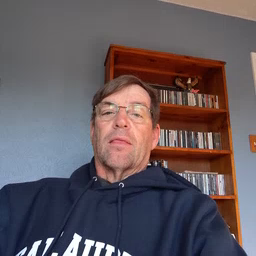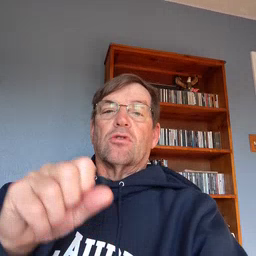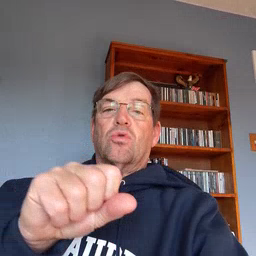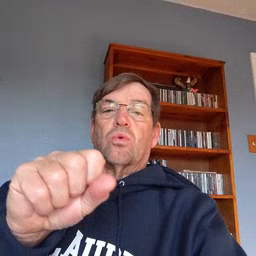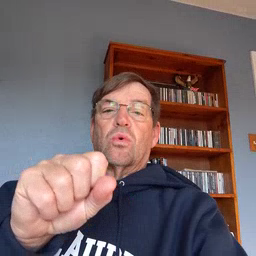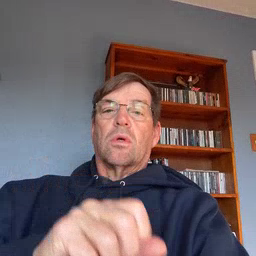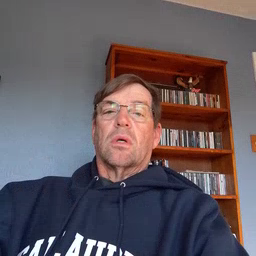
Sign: shoe